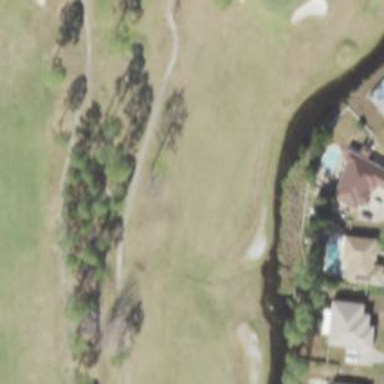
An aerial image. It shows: Rough grassy area used for golf.